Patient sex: M
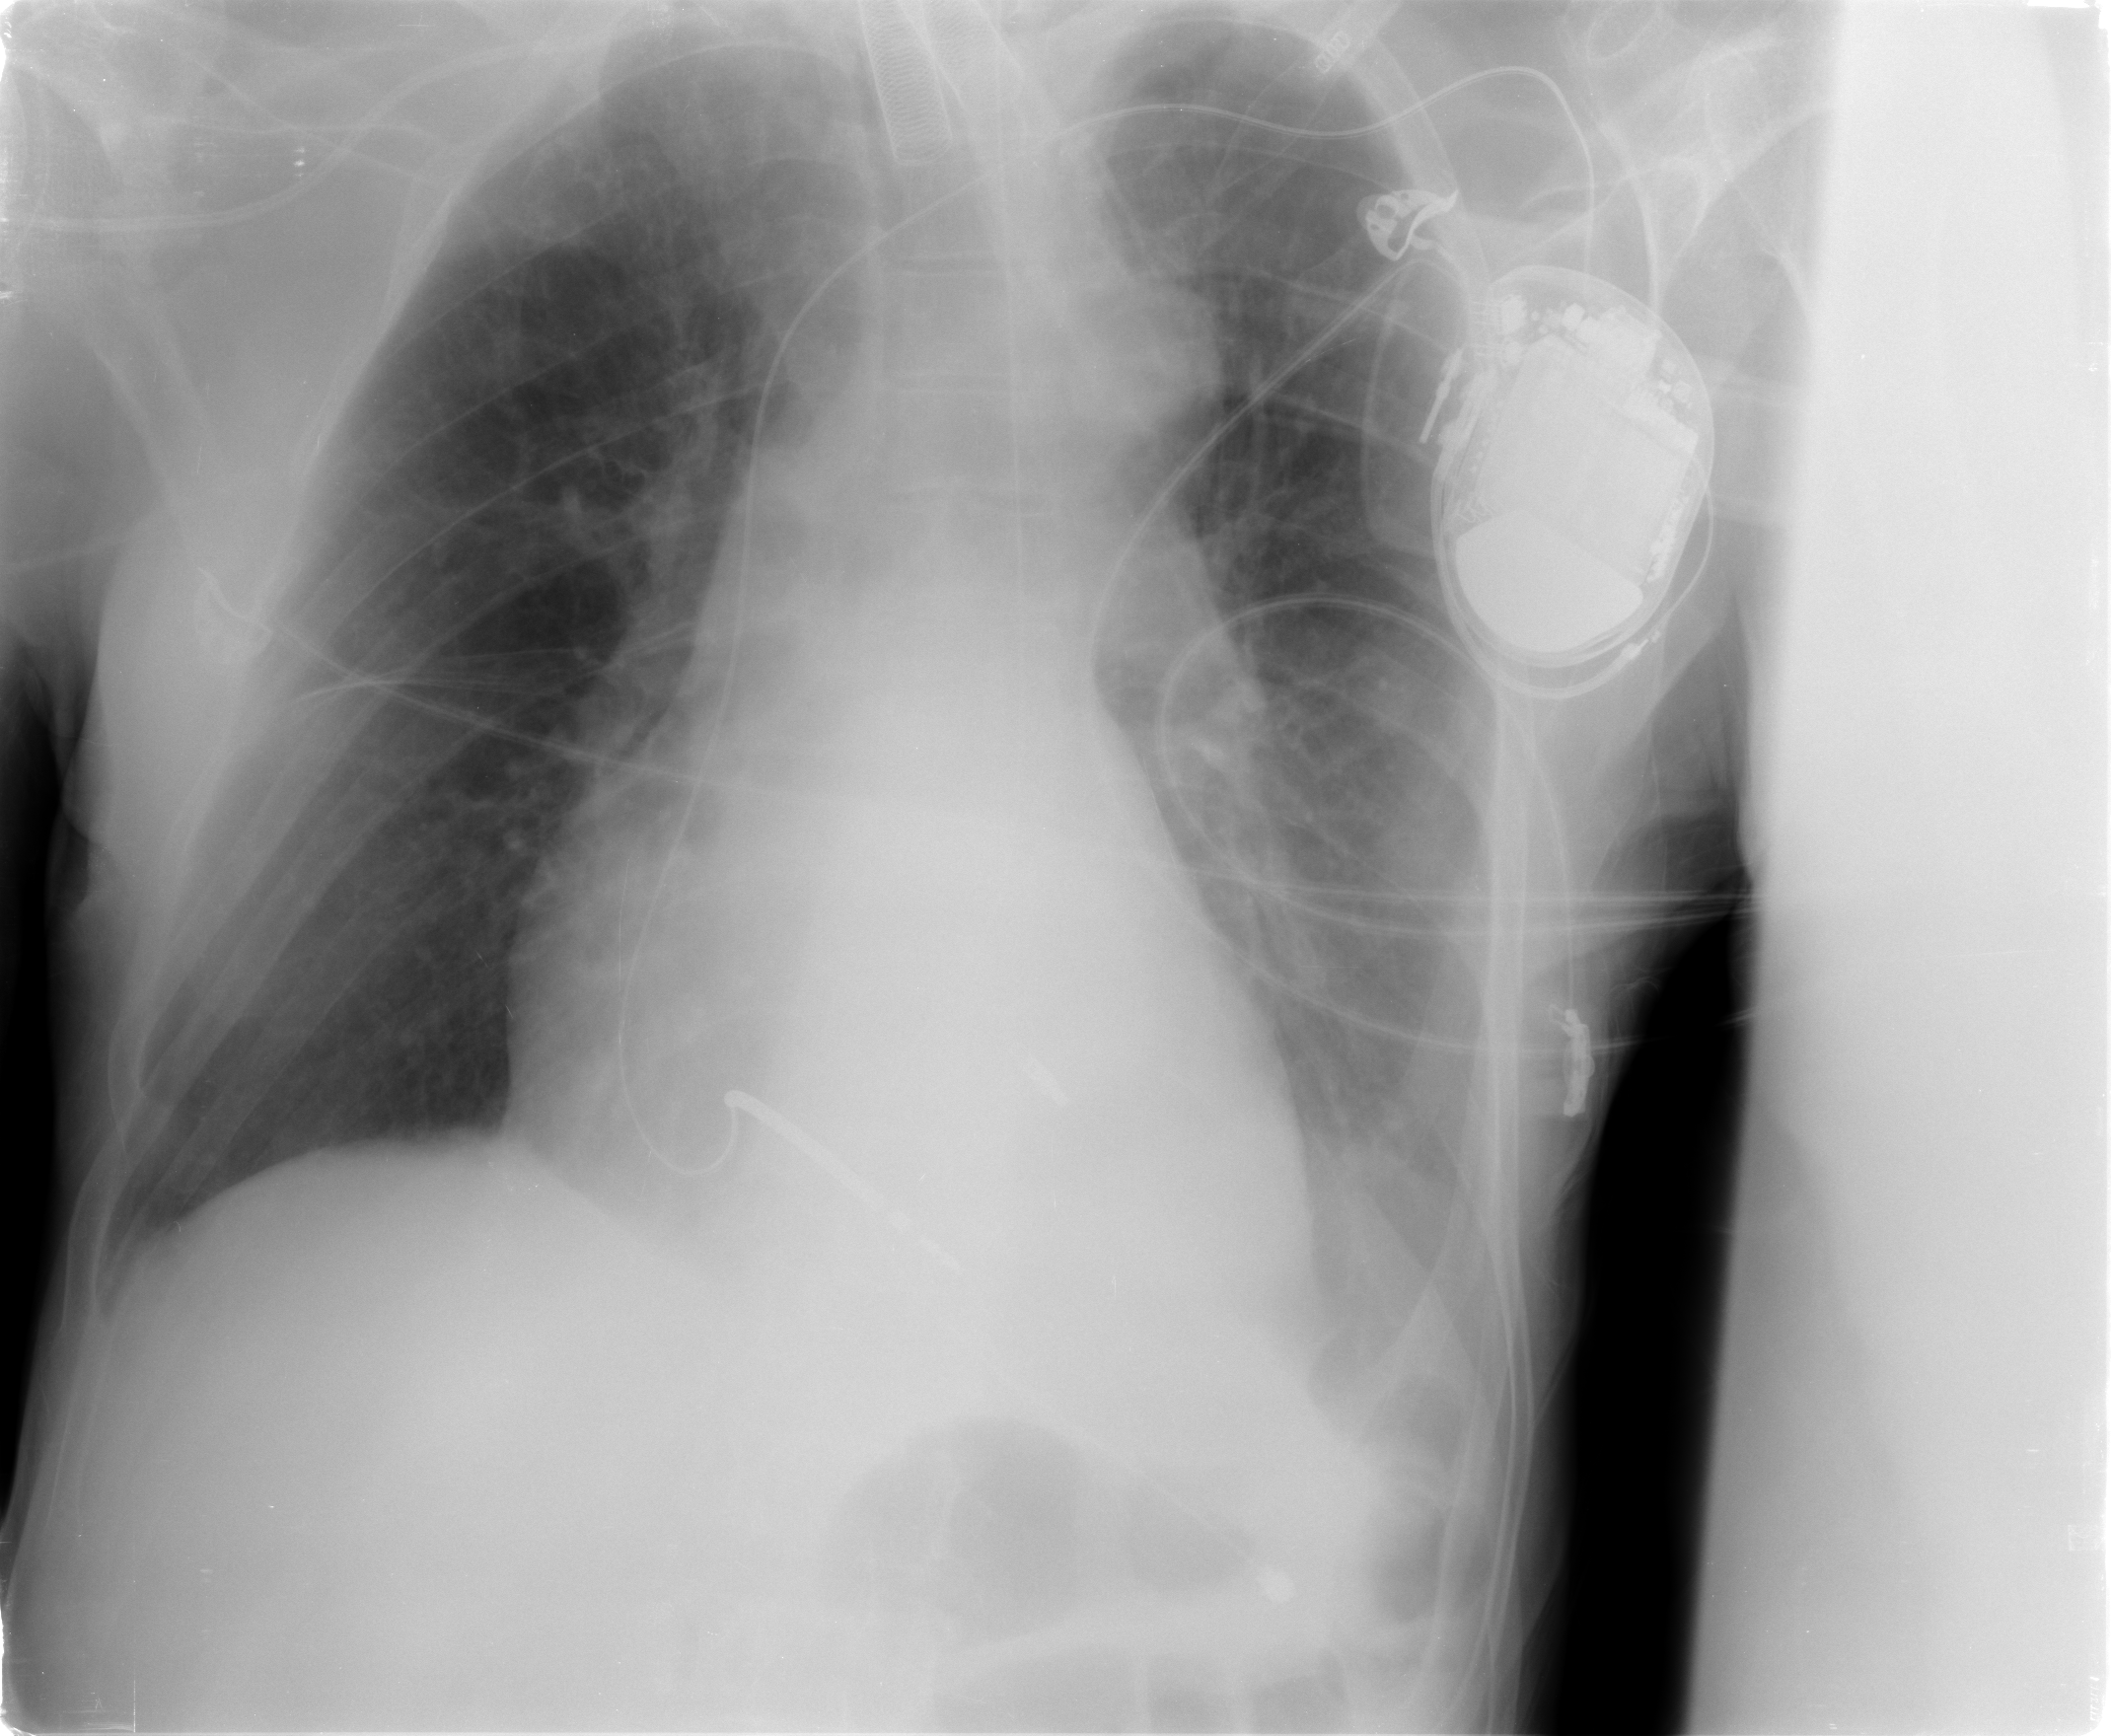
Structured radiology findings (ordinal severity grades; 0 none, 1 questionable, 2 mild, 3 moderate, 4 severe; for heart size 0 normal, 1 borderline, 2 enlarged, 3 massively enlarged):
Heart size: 0
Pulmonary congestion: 0
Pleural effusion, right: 0
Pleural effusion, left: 2
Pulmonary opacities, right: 0
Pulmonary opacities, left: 0
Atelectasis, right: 1
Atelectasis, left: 1